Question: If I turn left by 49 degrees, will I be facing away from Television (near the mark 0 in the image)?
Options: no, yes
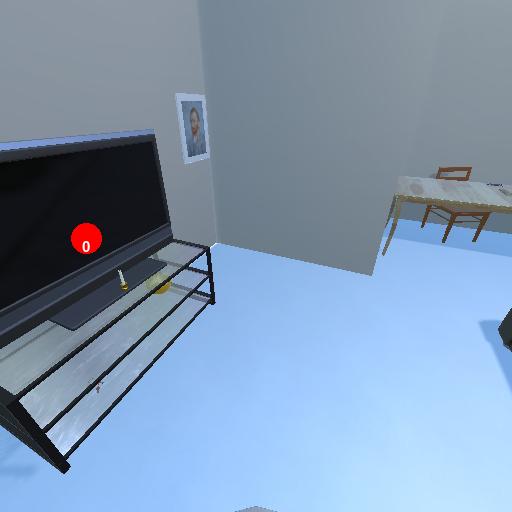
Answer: no